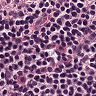
Metastatic tissue present: no